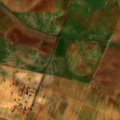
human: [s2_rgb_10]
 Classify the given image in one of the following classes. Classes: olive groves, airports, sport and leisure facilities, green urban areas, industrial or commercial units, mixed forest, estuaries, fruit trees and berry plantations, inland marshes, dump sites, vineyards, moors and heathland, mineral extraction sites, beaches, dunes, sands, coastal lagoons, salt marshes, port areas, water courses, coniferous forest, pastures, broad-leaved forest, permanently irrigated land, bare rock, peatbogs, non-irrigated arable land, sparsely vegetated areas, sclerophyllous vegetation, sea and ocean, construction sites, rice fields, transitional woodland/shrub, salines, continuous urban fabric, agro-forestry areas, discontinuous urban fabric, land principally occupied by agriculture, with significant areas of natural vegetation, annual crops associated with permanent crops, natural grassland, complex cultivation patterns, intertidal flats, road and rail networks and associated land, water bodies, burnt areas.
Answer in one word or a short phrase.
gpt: non-irrigated arable land, permanently irrigated land, olive groves